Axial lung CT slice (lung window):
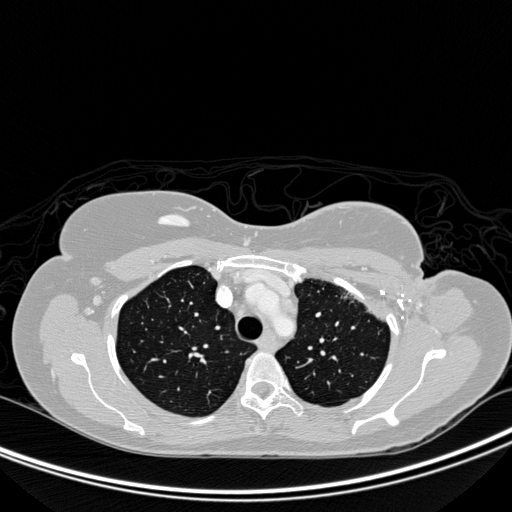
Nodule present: no